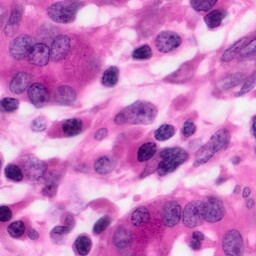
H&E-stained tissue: Pancreatic